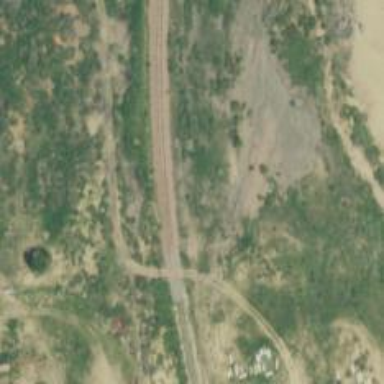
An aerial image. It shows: Railway track.